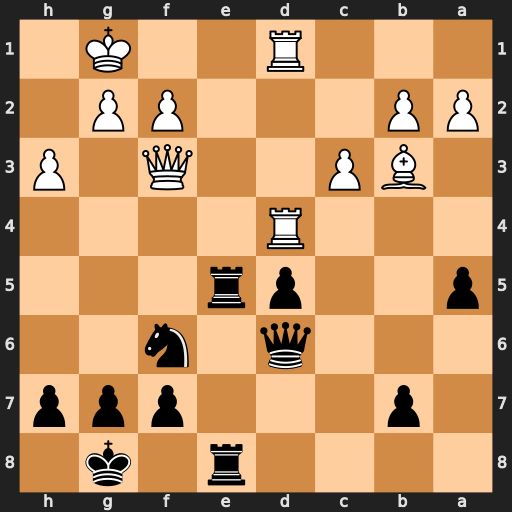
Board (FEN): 4r1k1/1p3ppp/3q1n2/p2pr3/3R4/1BP2Q1P/PP3PP1/3R2K1
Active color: b
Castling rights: -
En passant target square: -
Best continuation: Re1+ Rxe1 Rxe1#